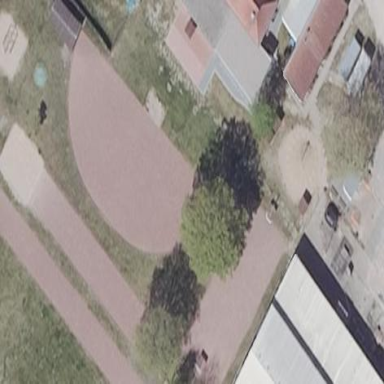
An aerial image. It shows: Athletics pitch for leisure land sports.